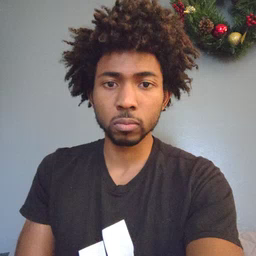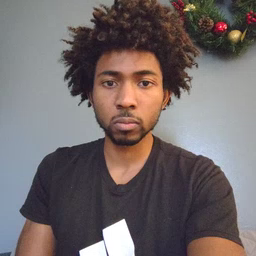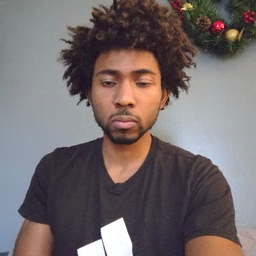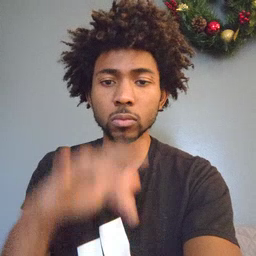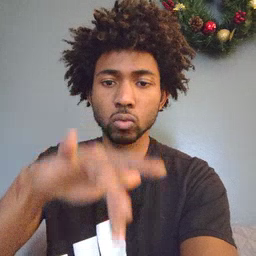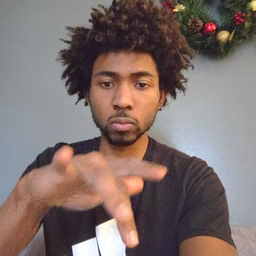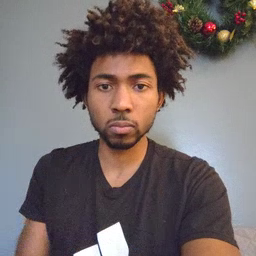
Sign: touch